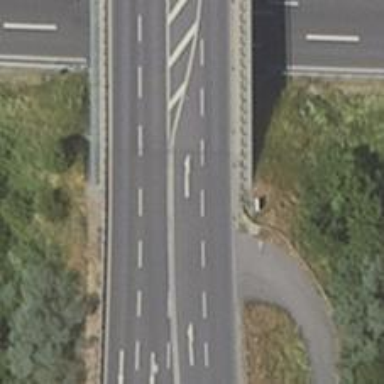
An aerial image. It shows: Primary highway bridge with asphalt surface.